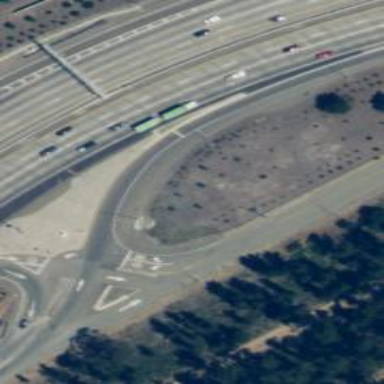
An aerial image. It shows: Asphalt motorway link.